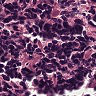
Metastatic tissue present: no